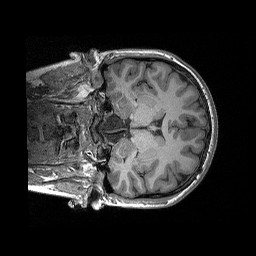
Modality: T1w
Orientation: coronal
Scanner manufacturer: siemens
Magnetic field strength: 3 T
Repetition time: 2.3 s
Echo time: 0.00298 s